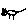
Label: cat